Brain MRI, t2w sequence, axial 2D slice.
Patient: age 28, sex M, weight 78 kg, height 1.78 m
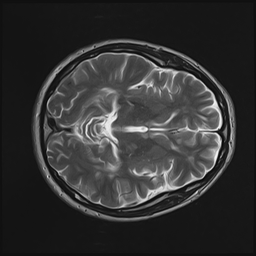